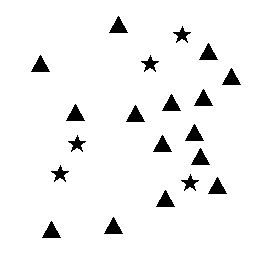
Squares: 0
Triangles: 15
Stars: 5
Total shapes: 20